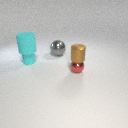
large gray metal sphere behind small red metal sphere